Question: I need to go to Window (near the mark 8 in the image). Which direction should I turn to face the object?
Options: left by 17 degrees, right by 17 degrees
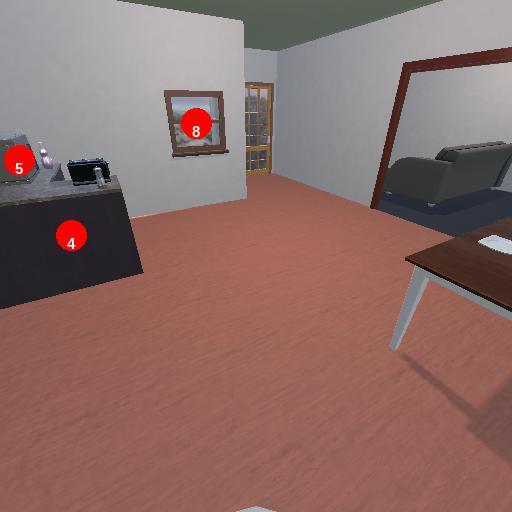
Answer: left by 17 degrees